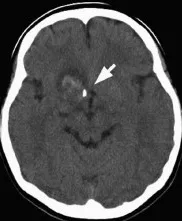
Computerized tomographic and magnetic resonance images of the patient's brain. A) This computed tomography (CT) scan shows incarcerated orbital bone fragment (arrow) and brain contusion.
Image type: radiology (ct)